Field crop: maize
Growth stage: 2
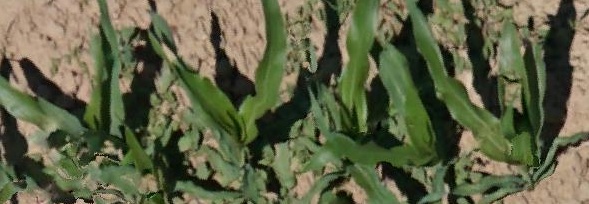
Species: maize